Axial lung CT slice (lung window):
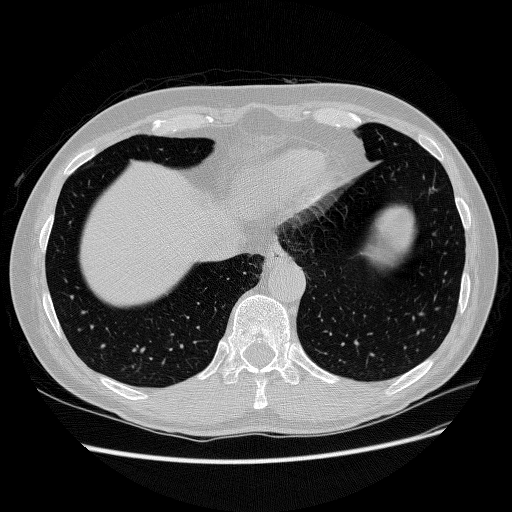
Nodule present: no